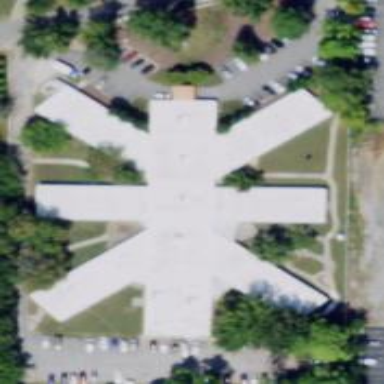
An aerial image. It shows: Nursing home.